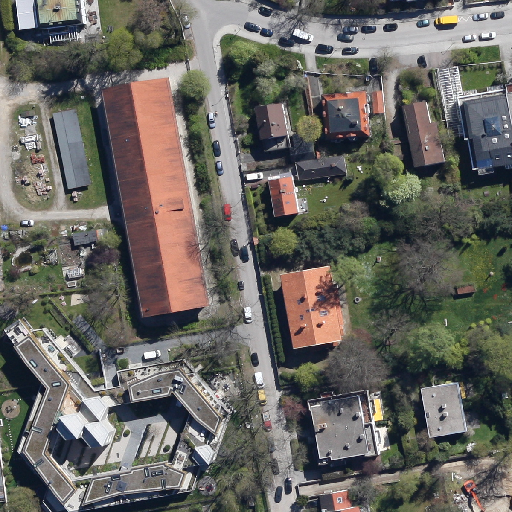
Referring expression: paved road